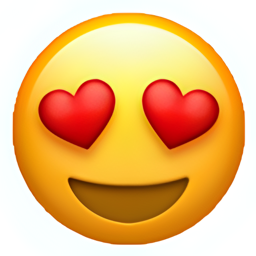
Name: smiling face with heart shaped eyes
Emoji: 😍
Group: Smileys & Emotion
Sub-group: face-affection